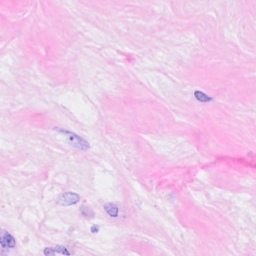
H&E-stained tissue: Breast